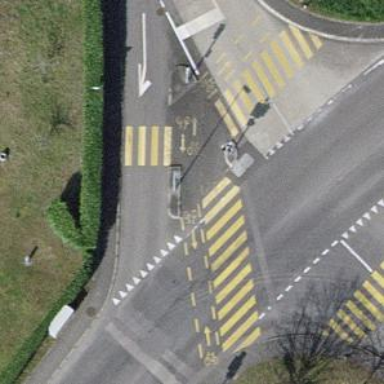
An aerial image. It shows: Asphalt footway with marked crossing.